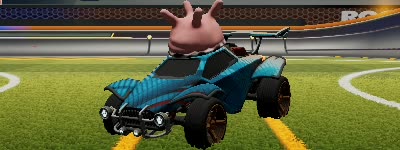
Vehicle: octane